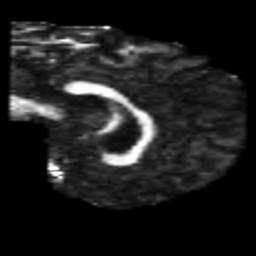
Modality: FA
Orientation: sagittal
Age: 28
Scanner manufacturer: philips
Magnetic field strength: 3 T
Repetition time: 8.552 s
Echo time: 0.1273 s